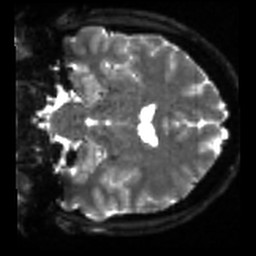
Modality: sbref
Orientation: coronal
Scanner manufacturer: siemens
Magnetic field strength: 3 T
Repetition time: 4 s
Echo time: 0.0594 s